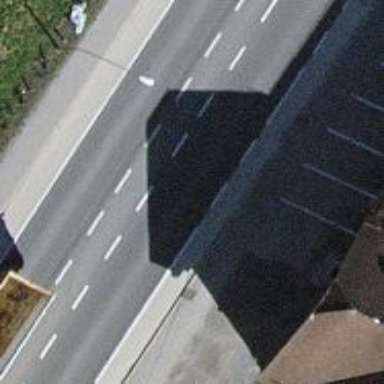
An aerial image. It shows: Primary highway with asphalt surface. There are sidewalks on both sides and exclusive cycle lane.